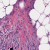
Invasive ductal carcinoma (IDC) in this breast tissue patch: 1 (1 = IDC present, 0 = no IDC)